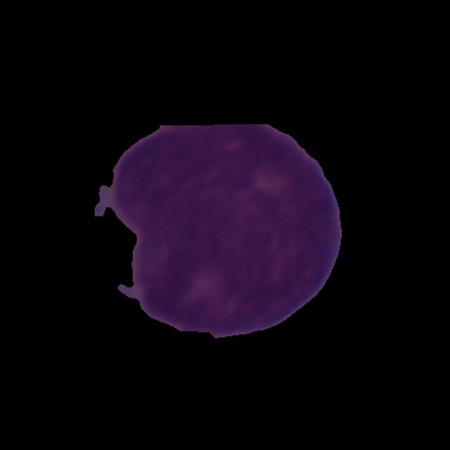
Label: cancer